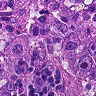
Metastatic tissue present: yes